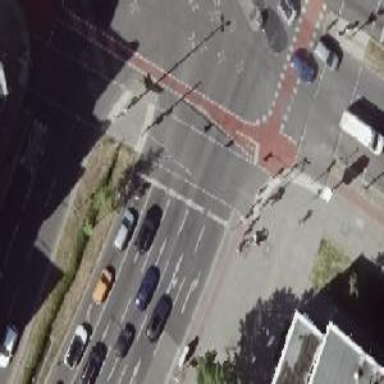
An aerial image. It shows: Road crossing with traffic signals.